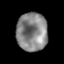
Tissue: prostate
Cell type: T cells
Senescence score: 0.3614
Nuclear area (px): 1157
Mean DAPI intensity: 133.667